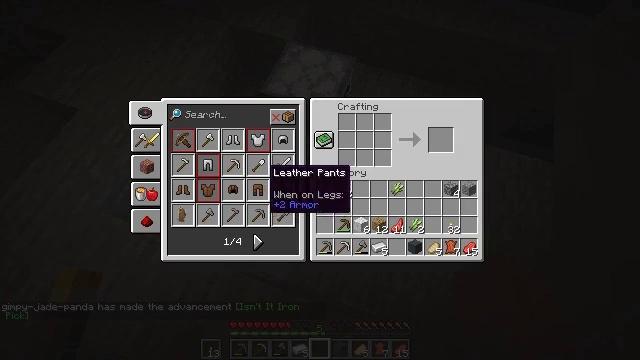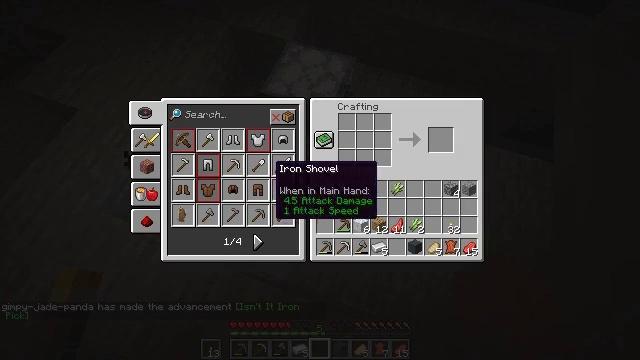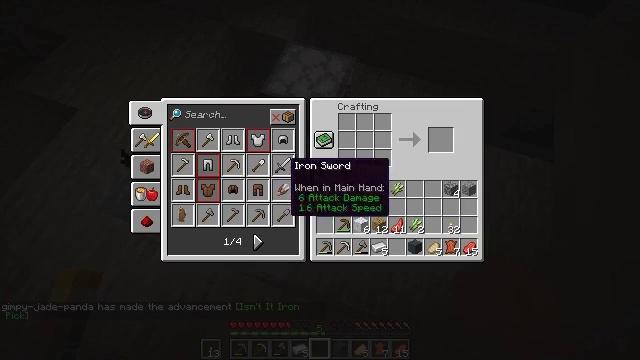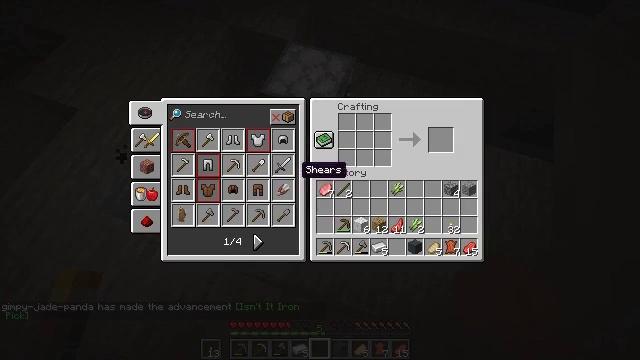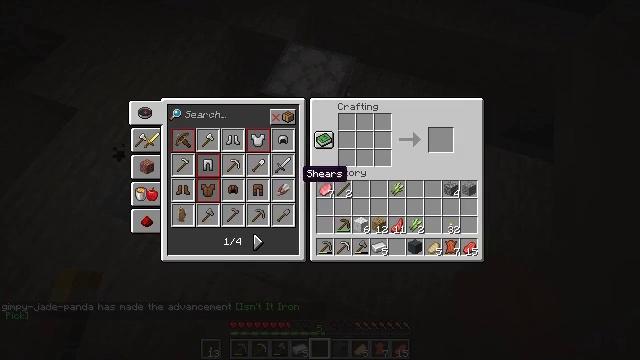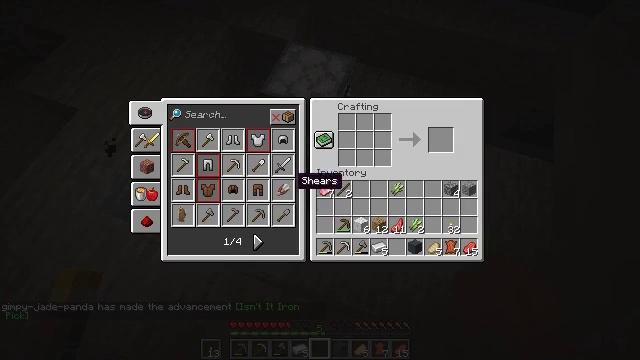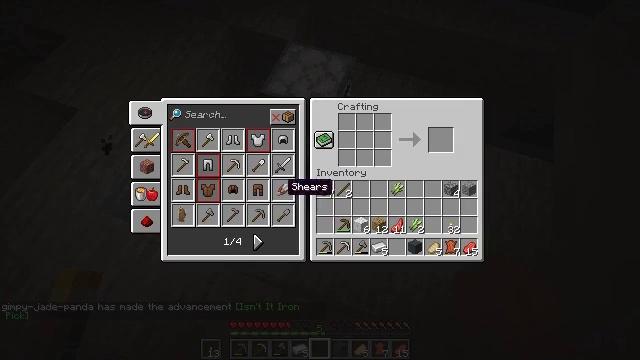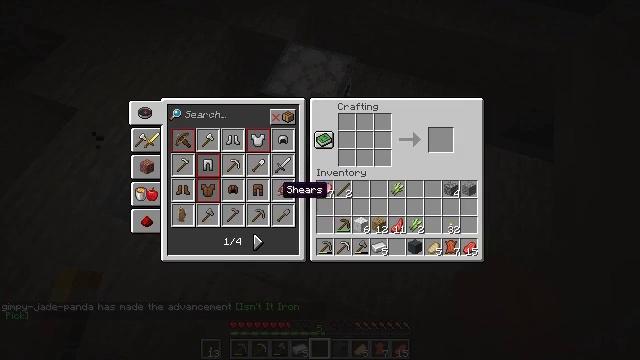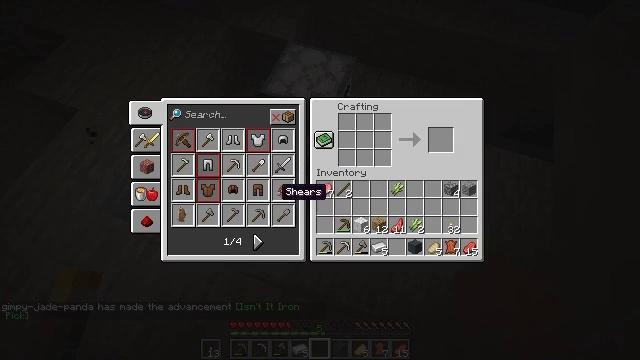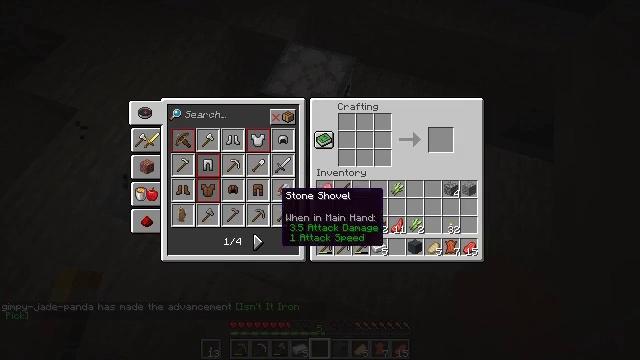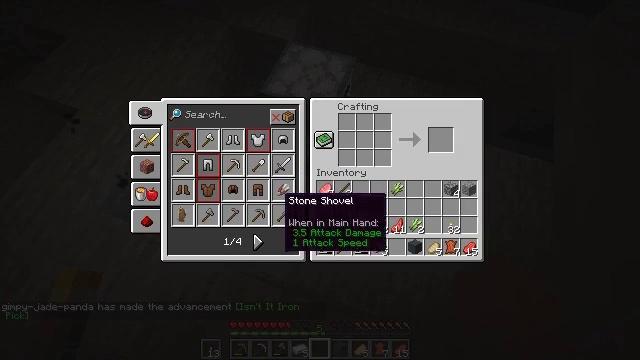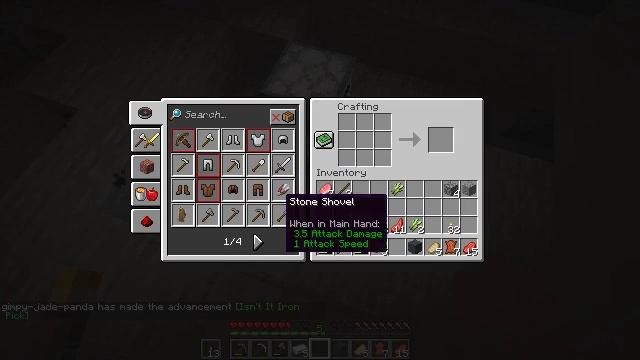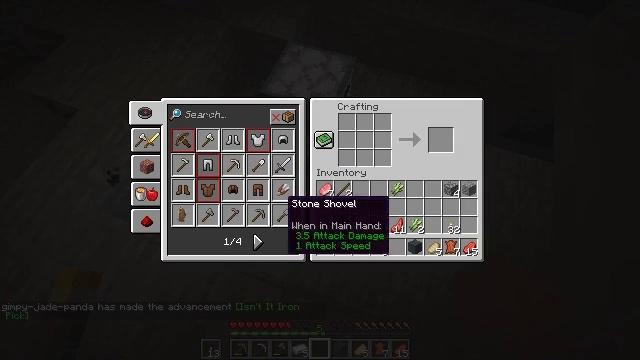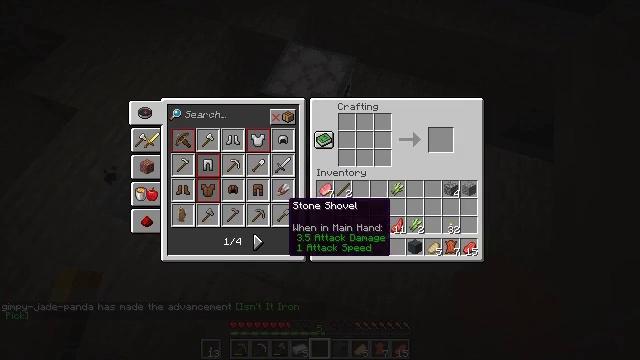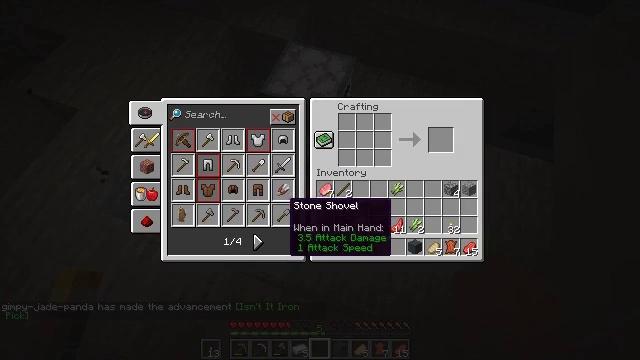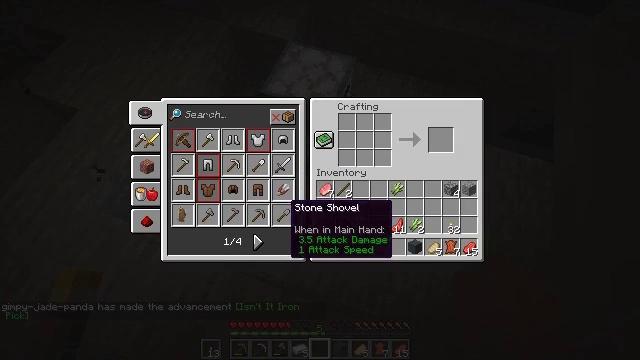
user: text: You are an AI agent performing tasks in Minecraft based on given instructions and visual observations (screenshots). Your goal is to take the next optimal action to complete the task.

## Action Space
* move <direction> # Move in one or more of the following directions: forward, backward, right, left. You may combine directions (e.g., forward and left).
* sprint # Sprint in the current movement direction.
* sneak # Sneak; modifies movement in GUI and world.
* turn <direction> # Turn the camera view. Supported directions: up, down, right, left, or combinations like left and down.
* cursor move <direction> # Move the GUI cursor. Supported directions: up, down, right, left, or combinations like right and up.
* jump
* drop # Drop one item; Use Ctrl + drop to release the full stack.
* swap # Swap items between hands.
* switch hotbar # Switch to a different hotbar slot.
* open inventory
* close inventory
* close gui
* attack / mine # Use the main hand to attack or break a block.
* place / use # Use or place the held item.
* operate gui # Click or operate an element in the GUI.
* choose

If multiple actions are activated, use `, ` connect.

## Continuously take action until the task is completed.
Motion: motion action
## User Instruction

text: Use the crafting table to create an iron axe.
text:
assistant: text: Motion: no_op
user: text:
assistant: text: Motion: cursor move right
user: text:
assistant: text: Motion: cursor move right
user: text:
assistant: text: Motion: no_op
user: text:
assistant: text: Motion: no_op
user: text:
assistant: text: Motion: cursor move left
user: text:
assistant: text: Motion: no_op
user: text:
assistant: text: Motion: no_op
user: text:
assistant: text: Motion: no_op
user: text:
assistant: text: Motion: no_op
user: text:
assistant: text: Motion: no_op
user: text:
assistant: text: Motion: no_op
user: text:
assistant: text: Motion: no_op
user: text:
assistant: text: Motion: no_op
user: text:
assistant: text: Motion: no_op
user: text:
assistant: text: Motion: no_op
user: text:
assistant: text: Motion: no_op
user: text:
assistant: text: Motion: no_op
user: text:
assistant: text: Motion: no_op
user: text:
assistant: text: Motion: no_op
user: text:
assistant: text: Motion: no_op
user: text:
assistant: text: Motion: cursor move up
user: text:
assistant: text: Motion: no_op
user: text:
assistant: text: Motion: no_op
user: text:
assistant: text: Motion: no_op
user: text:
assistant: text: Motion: cursor move up
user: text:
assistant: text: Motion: no_op
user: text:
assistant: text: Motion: no_op
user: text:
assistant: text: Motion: no_op
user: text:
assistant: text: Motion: no_op